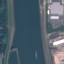
Land use / land cover: River